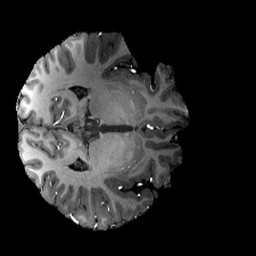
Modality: T1w
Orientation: axial
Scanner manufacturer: siemens
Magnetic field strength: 6.98 T
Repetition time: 3 s
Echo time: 0.00376 s